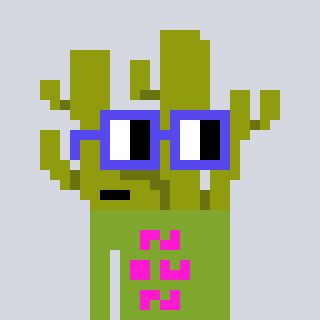
a pixel art character with square blue glasses, a cactus-shaped head and a slimegreen-colored body on a cool background